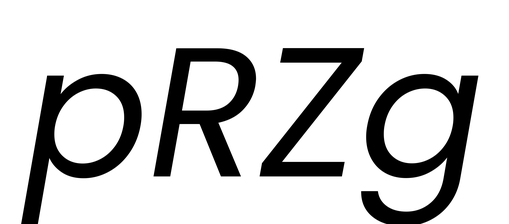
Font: Poppins-Italic